Interaction volume radius: 10 \u00c5
Interaction volume height: 20 \u00c5
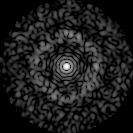
Disorder parameter: 0.8505